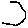
Label: hexagon